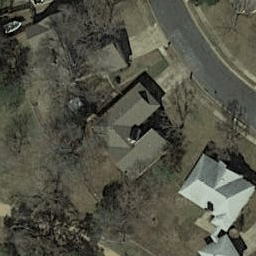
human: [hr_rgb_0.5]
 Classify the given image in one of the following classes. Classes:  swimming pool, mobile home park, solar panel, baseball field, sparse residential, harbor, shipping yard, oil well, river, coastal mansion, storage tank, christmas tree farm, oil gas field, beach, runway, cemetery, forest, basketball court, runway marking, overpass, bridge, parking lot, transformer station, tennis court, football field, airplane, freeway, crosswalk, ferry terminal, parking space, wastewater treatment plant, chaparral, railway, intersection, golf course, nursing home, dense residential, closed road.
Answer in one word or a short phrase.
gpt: sparse residential